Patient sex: F
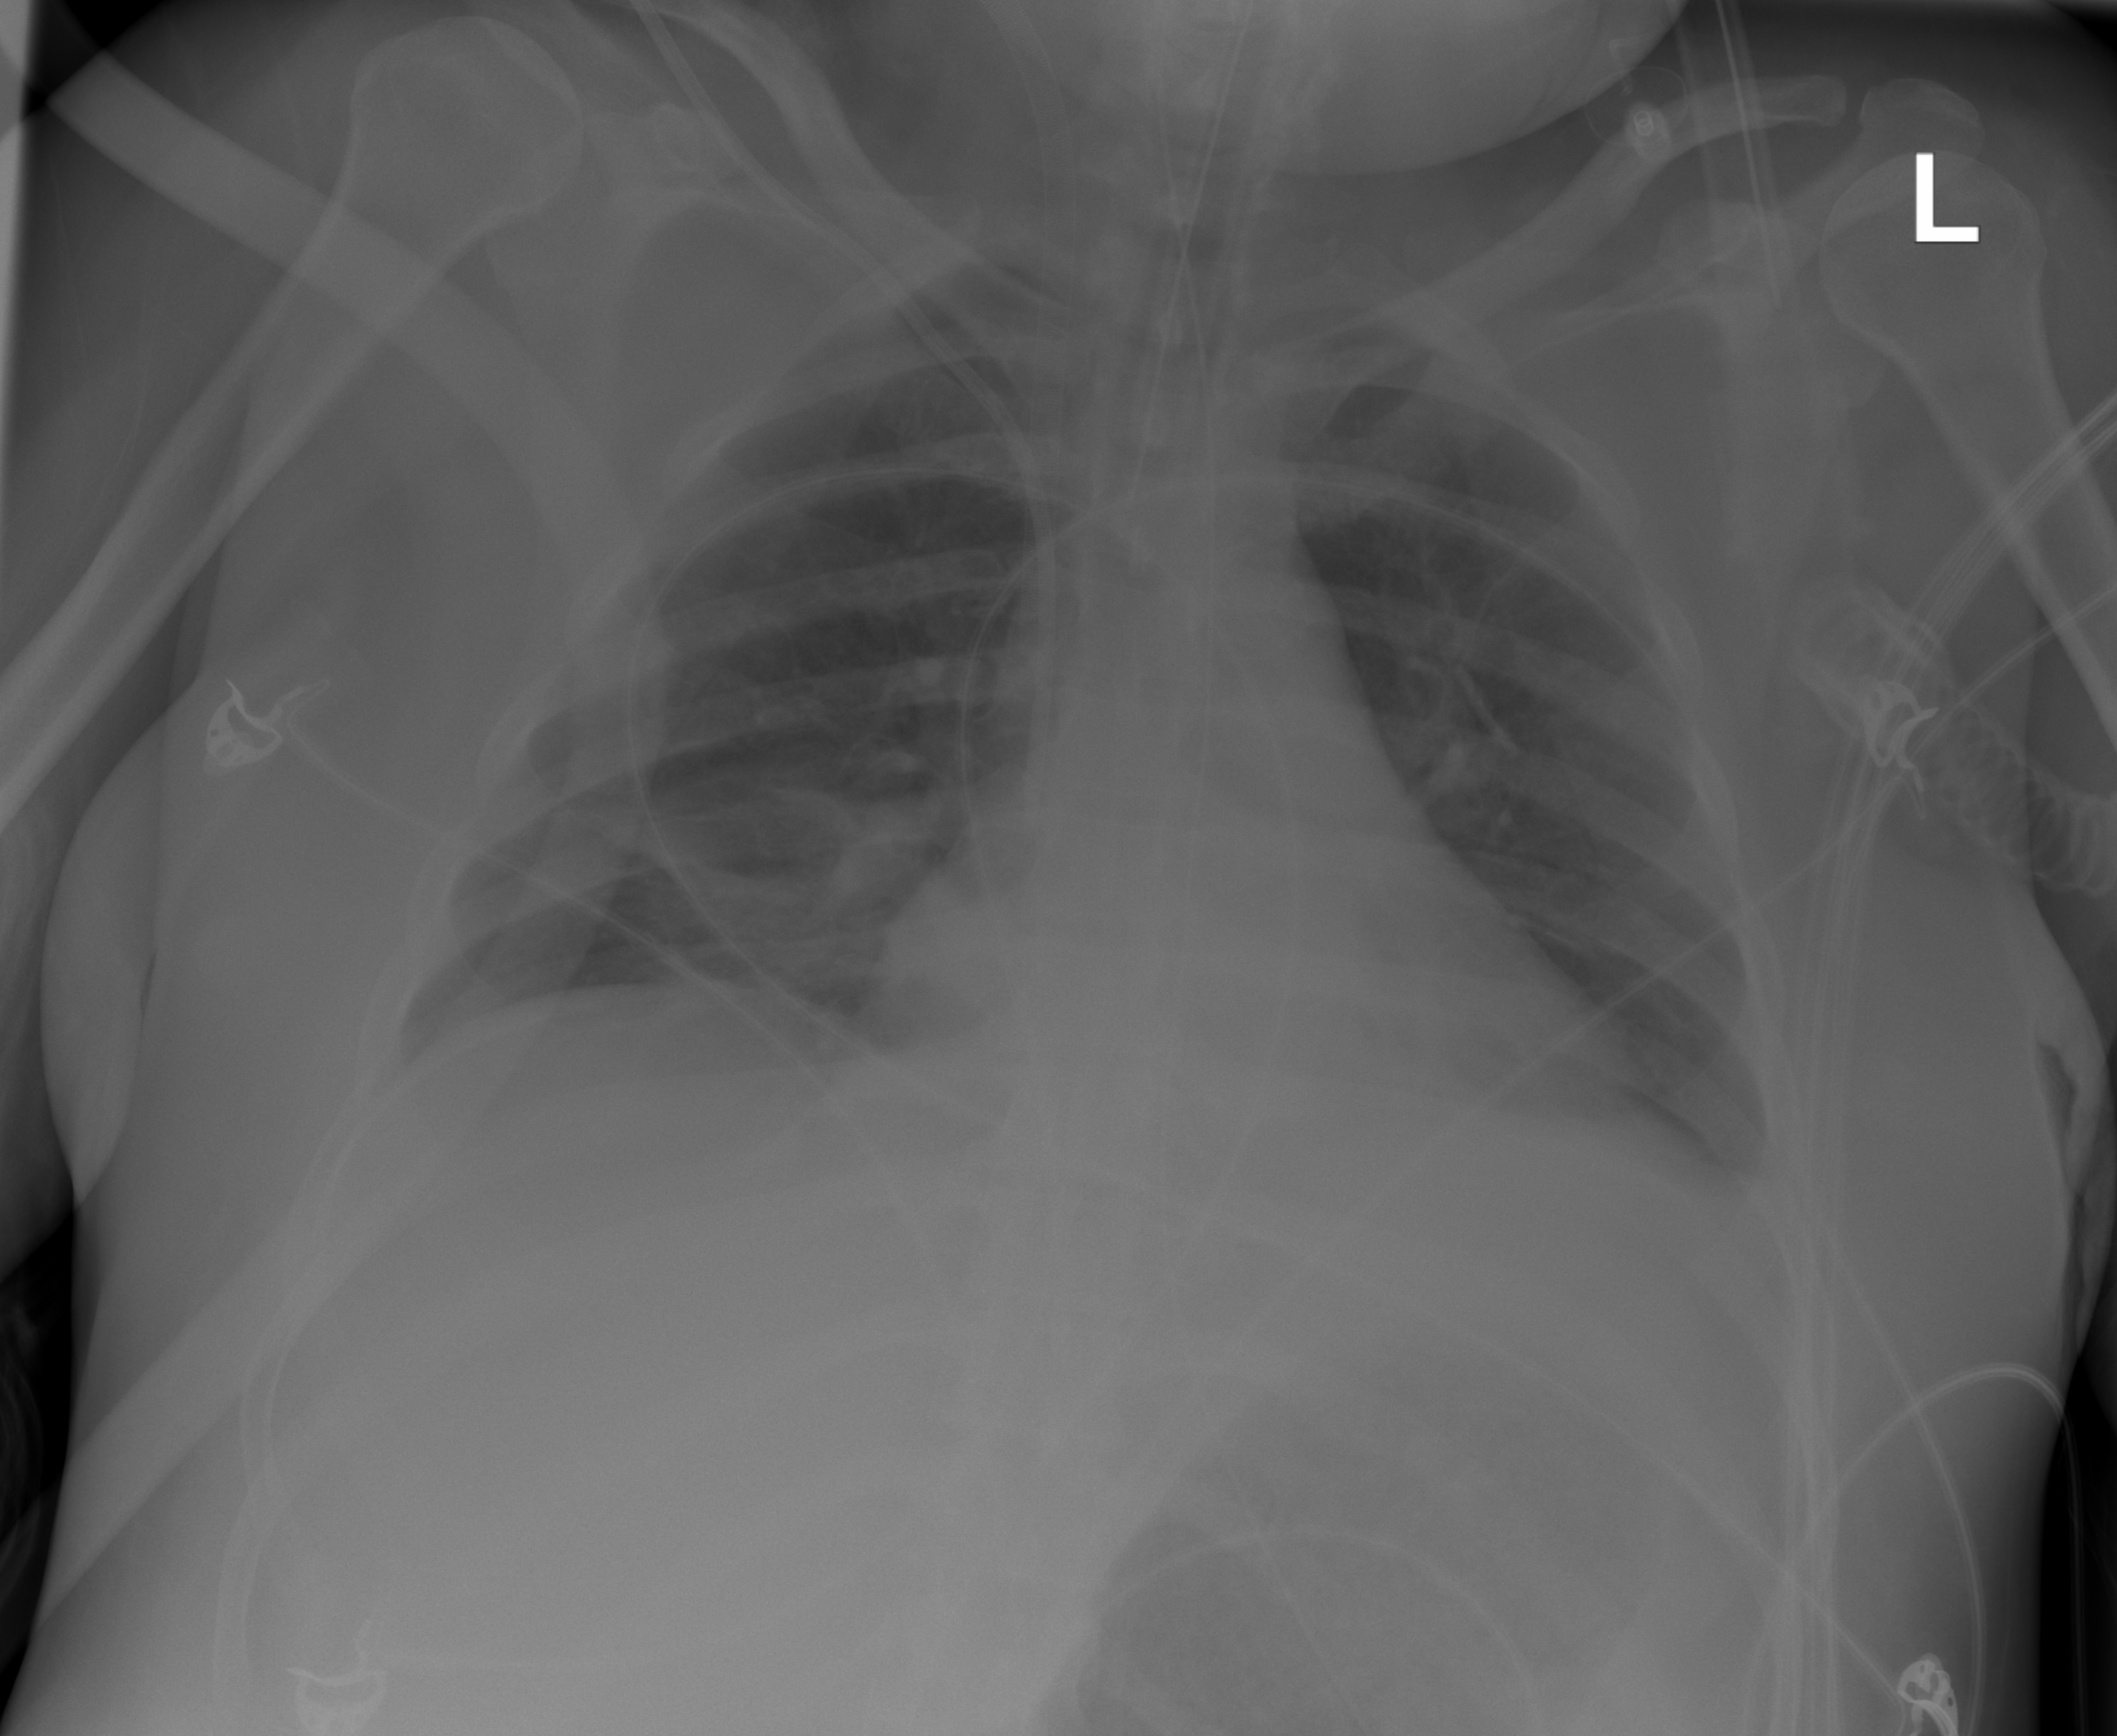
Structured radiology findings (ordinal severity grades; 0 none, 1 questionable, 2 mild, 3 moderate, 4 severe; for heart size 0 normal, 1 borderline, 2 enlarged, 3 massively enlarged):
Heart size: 2
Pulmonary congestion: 2
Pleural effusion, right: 2
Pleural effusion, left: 3
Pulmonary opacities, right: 1
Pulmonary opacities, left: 0
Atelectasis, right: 2
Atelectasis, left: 2